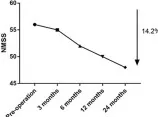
(D) Trends in NMSS scores.
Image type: pathology (masson_trichrome)